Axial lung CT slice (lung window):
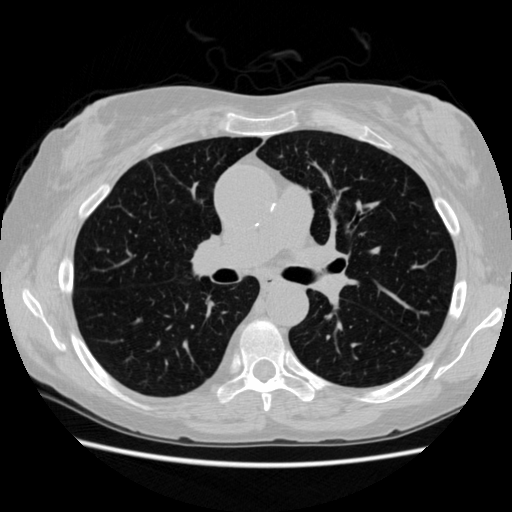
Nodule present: no